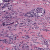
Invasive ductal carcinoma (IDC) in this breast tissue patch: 1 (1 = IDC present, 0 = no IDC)